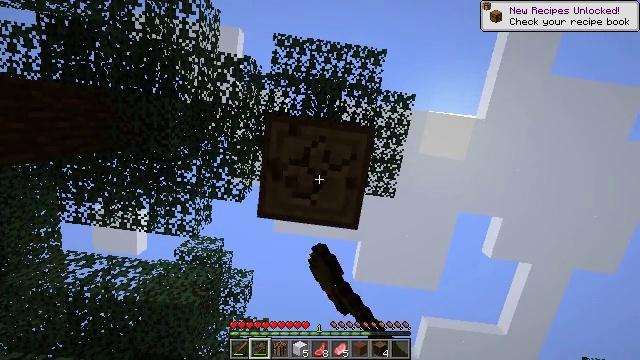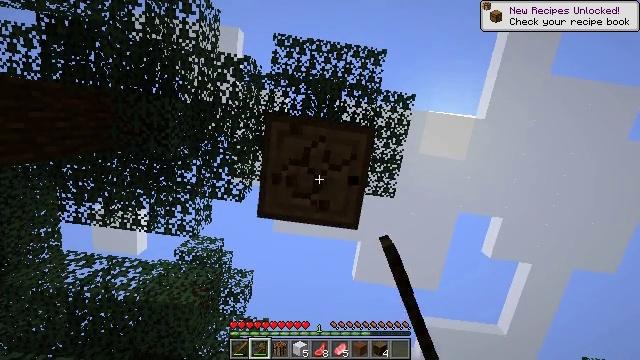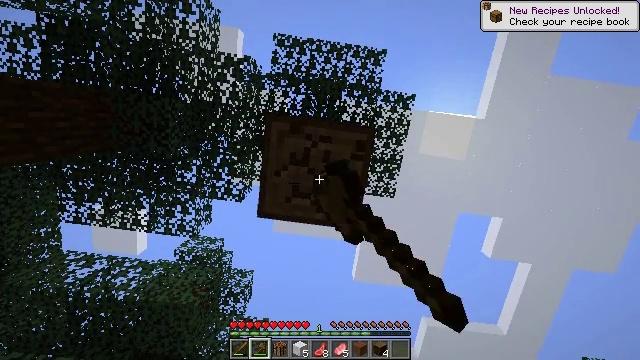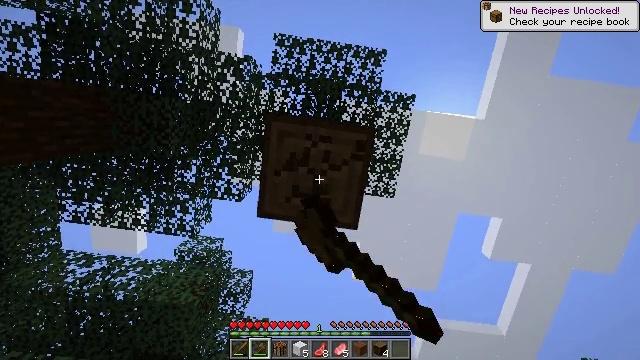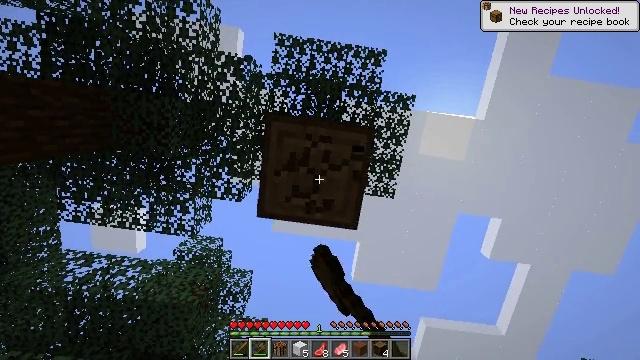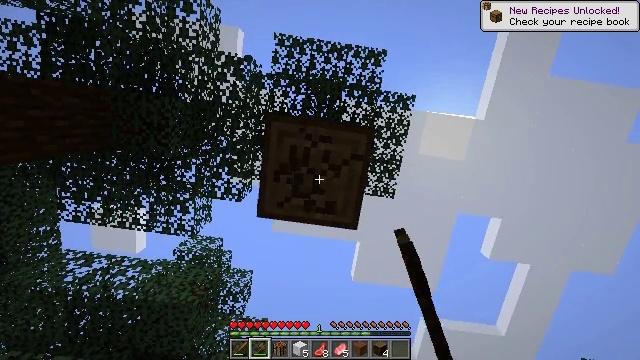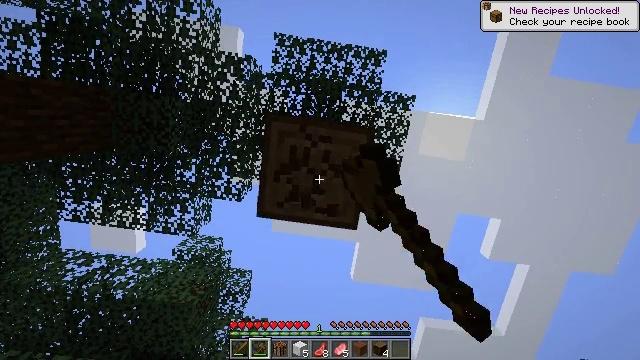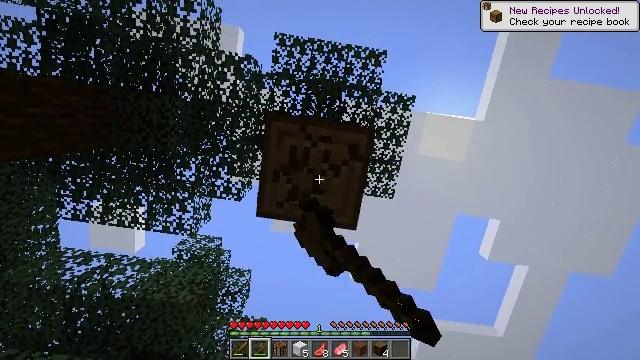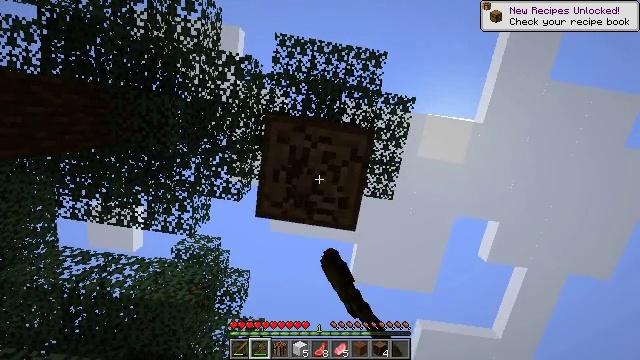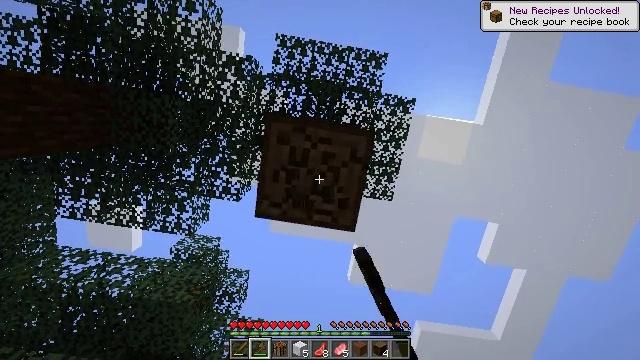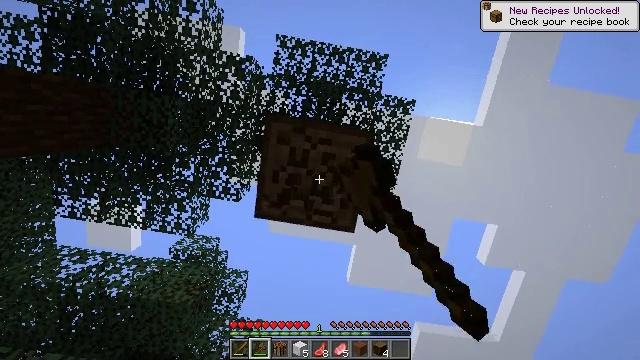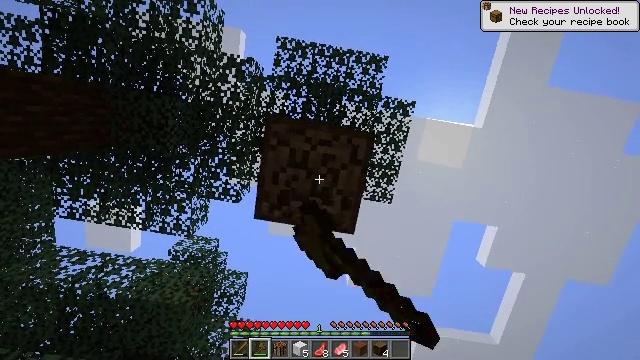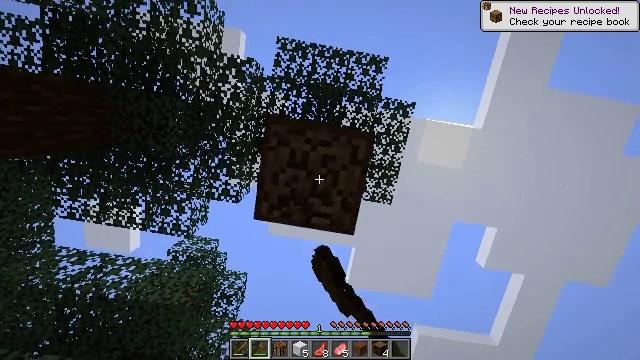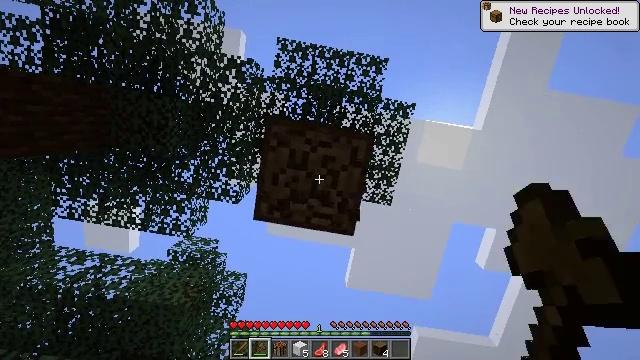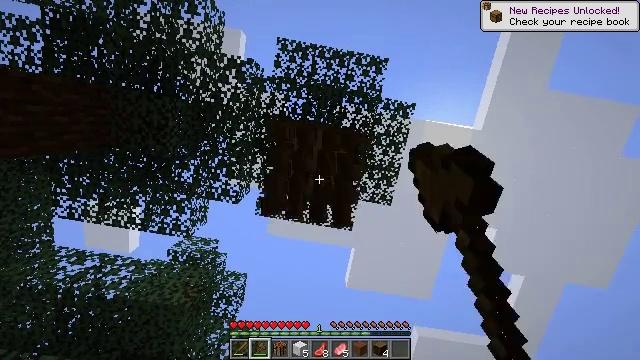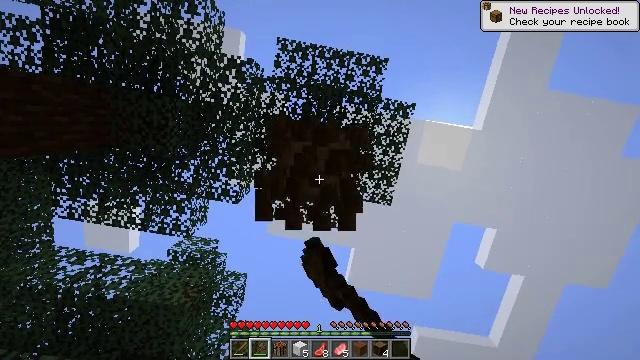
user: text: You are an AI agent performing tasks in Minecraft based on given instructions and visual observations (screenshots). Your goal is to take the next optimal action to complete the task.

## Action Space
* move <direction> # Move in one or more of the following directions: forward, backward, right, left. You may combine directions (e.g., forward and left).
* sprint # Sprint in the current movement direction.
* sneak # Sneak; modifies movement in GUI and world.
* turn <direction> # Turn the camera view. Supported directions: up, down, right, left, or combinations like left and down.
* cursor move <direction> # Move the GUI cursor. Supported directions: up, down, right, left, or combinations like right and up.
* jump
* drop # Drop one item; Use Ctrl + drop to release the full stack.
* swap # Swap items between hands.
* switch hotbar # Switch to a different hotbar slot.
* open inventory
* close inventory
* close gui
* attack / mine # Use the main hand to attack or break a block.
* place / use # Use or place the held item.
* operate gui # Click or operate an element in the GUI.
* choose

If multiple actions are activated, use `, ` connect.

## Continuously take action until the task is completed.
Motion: motion action
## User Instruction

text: Collect spruce log for building materials.
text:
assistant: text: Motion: attack / mine
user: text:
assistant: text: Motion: attack / mine
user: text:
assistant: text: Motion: attack / mine
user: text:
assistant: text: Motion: attack / mine
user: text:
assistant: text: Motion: attack / mine
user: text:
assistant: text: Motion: attack / mine
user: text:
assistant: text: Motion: attack / mine
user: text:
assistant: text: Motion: attack / mine
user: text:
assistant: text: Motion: attack / mine
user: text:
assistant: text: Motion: attack / mine
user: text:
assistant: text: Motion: attack / mine
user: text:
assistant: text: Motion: attack / mine
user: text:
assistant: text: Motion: attack / mine
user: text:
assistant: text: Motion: attack / mine
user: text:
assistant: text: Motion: attack / mine
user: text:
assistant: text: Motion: attack / mine
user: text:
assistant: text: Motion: attack / mine
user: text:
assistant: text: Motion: attack / mine
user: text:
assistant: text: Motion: attack / mine
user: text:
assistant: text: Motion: attack / mine
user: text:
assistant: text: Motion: attack / mine
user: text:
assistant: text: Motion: attack / mine
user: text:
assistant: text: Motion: attack / mine
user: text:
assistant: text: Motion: attack / mine
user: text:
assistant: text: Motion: attack / mine
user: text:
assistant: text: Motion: attack / mine
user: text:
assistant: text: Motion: attack / mine
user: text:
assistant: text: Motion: attack / mine
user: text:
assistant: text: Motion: attack / mine
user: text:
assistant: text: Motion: attack / mine